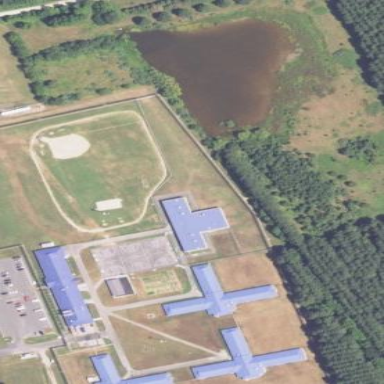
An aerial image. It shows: Prison surrounded by fence.